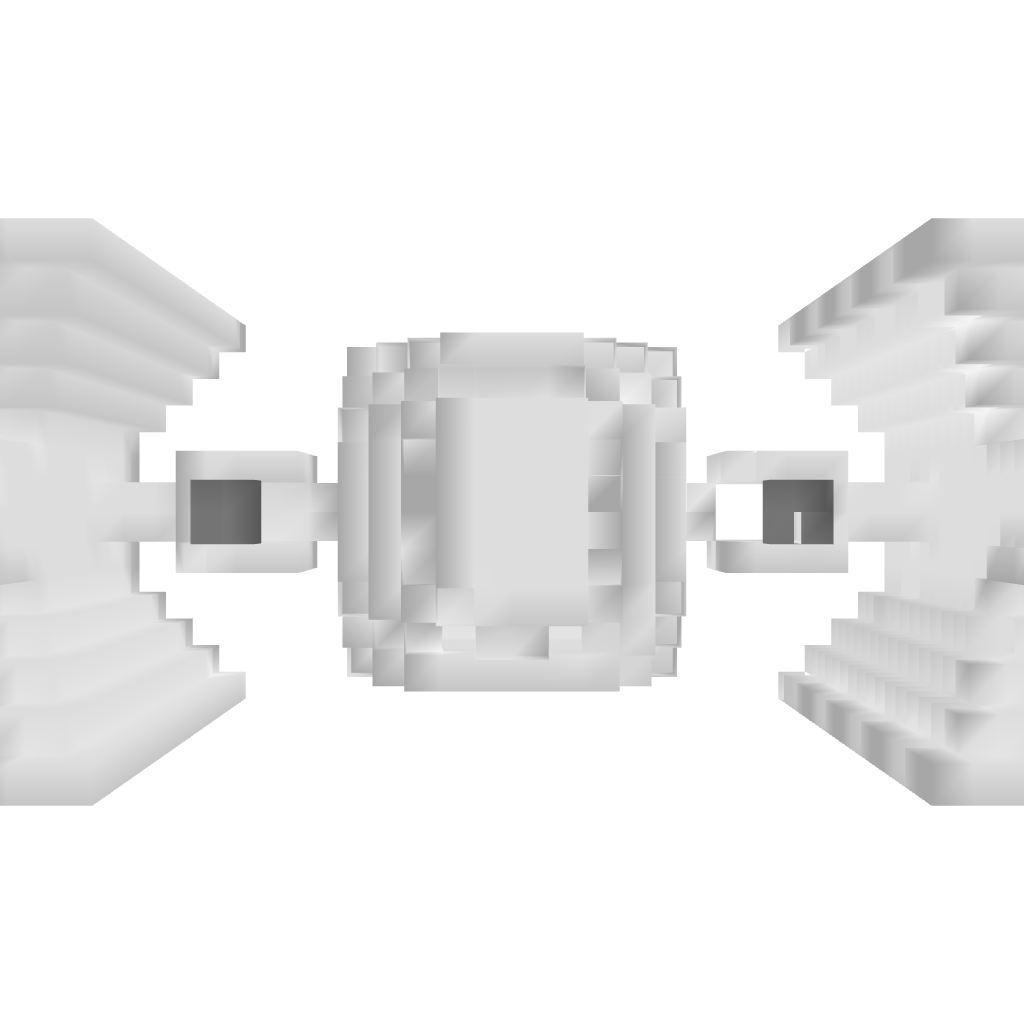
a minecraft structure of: Tie assassin bad low quality